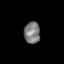
Tissue: skin
Cell type: Epithelial cells
Senescence score: 0.2439
Nuclear area (px): 334
Mean DAPI intensity: 126.293